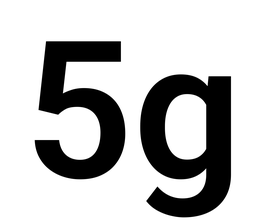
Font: Roboto_SemiBold